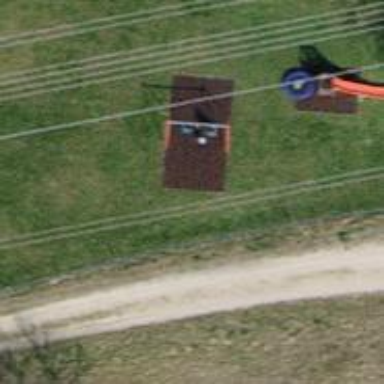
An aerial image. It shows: Playground with swings.